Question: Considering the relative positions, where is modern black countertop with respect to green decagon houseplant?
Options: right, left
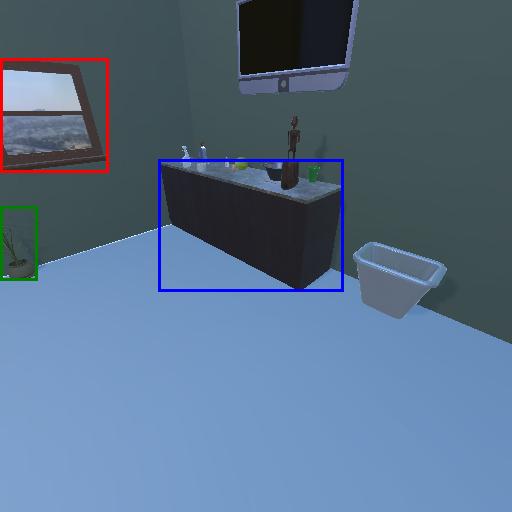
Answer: right